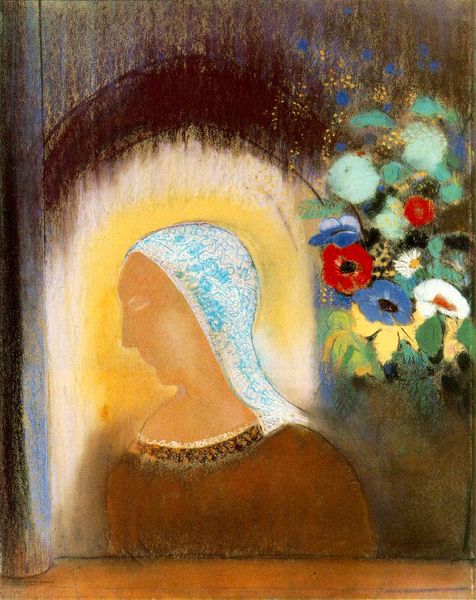
Titel: Profil und Blumen
Künstler: Odilon Redon
Standort: San Antonio
Institution: San Antonio Museum of  Art
Schlagwörter: blau, blätter, dunkel, gemälde, haut, kopf, weiß, aquarell, gelb, grün, ocker, blume, blumen, braun, bunt, degas, fenster, frau, hell, holz, kleid, kreide, licht, mund, nase, pastell, profil, schwarz, skizze, säule, tisch, türkis, zeichnung, blick, blüten, rot, schleier, tuch, beige, muster, ornament, symbolismus, wand, gesicht, kleidung, kragen, hals, vorhang, kirche, auge, gold, haare, saum, blatt, borte, höhle, schulter, stilleben, stillleben, vase, hellblau, seitlich, bogen, kopftuch, strauss, leuchten, blumenstrauss, religion, strahlen, munch, brett, mohn, seite, halt, wässrig, unvollendet, altar, schein, heiligenschein, nimbus, fensterbank, blumenkranz, erscheinung, heilige, leuchtend, geistig, heilig, gänseblümchen, maria, madonna, mutter gottes, weisss, lichtschein, sakral, matisse, aureole, chagall, heiligenbild, margarite, distanz, pastellkreide, nolde, halo, kreidezeichnung, aura, redon, heiligenshein, blumen-stillleben, fenster/nimbus, koptuch, rahmen im bild, braunes kleid, münthe